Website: ulta-beauty
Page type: customer-info-address
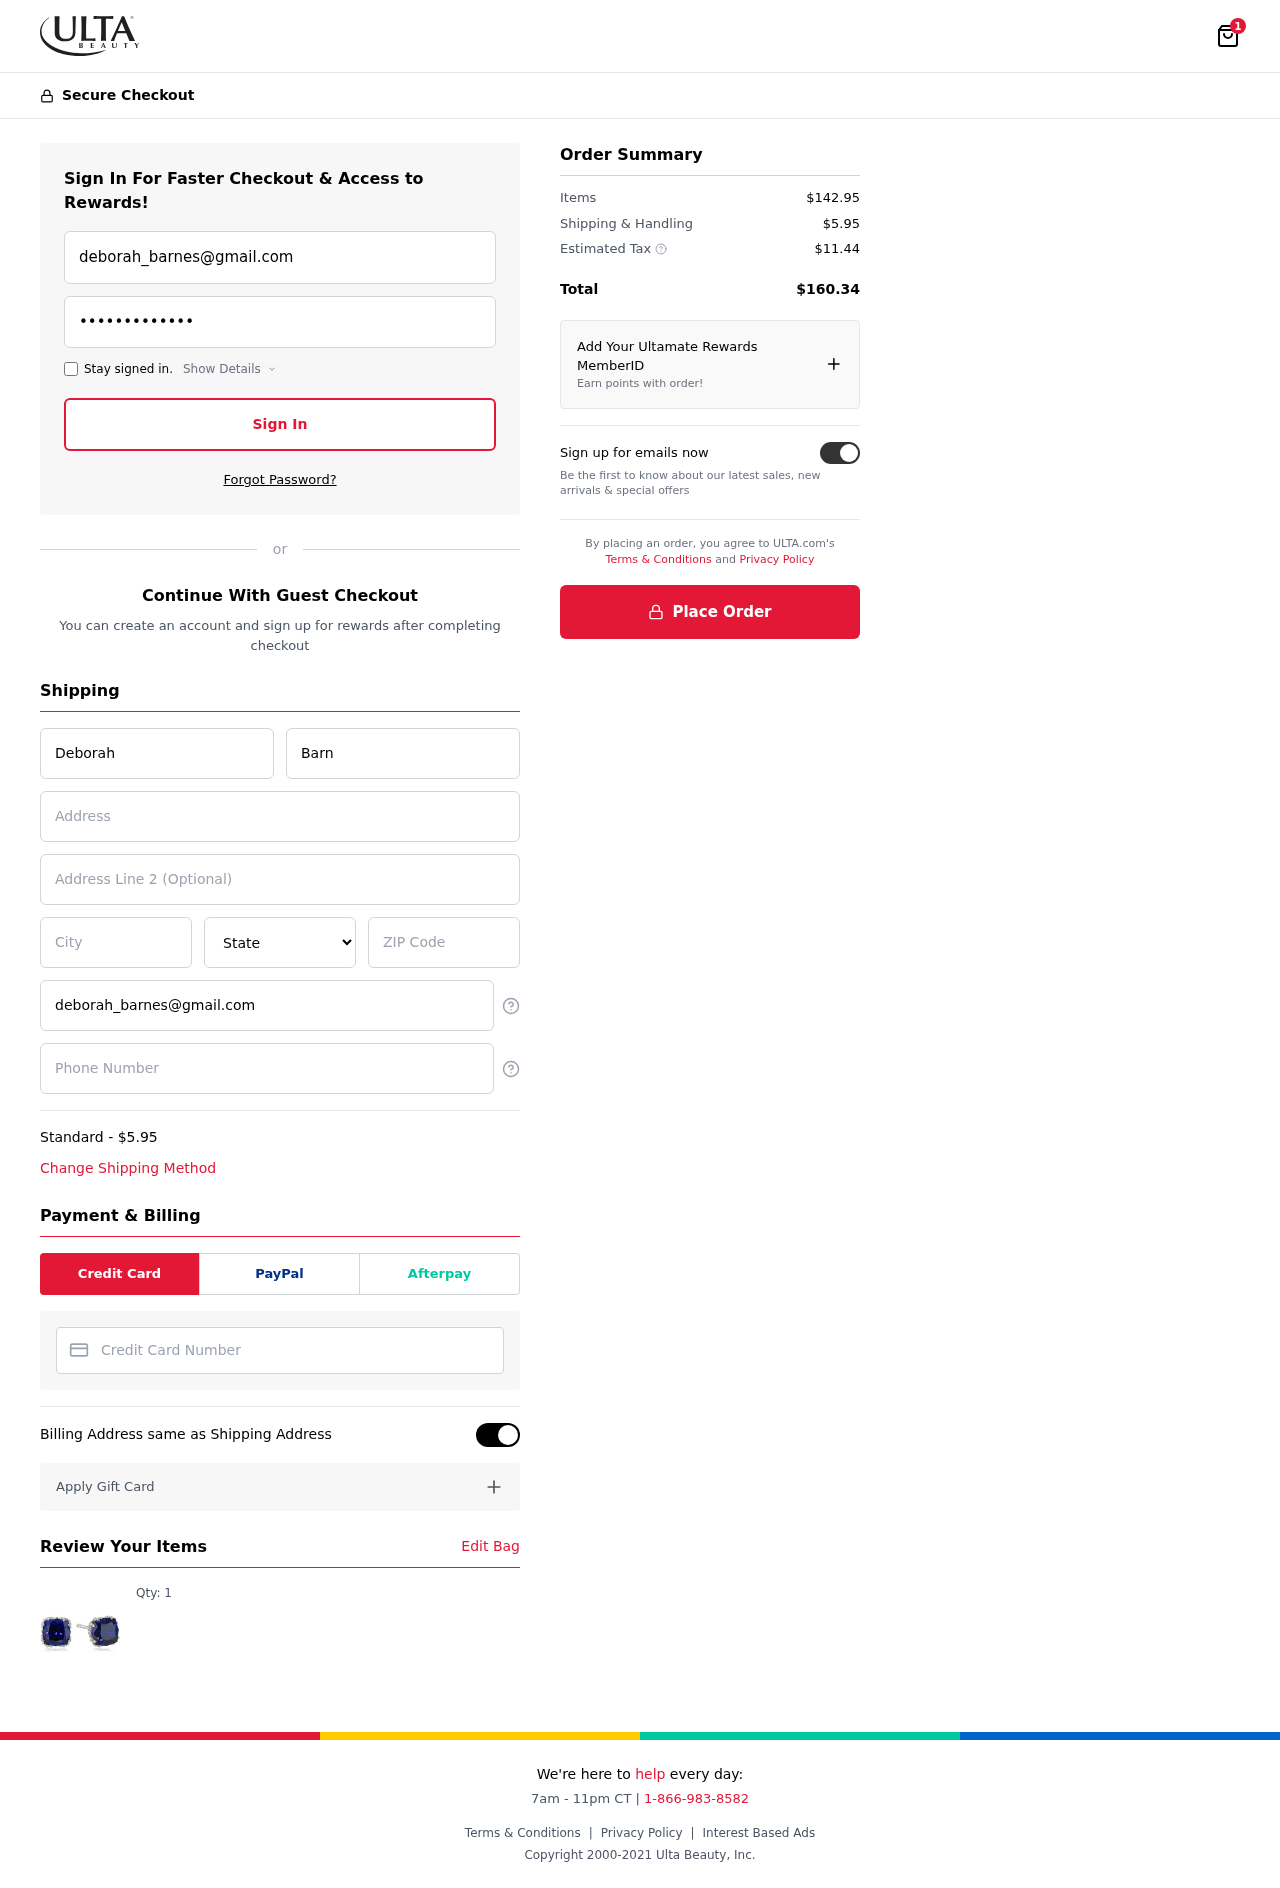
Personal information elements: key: PII_CARD_NUMBER
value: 2252 4529 0184 4831
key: PII_CITY
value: North Michelleside
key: PII_EMAIL
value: deborah_barnes@gmail.com
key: PII_FIRSTNAME
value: Deborah
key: PII_LASTNAME
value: Barnes
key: PII_PHONE
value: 4869172914
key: PII_POSTCODE
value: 29620
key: PII_STATE
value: Utah
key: PII_STREET
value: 044 Smith Burgs Suite 167
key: PII_STREET2
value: Apt. 234
Product elements: key: PRODUCT1_QUANTITY
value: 1
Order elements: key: ORDER_NUM_ITEMS
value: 1
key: ORDER_SHIPPING_COST
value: $5.95
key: ORDER_ITEMS_TOTAL
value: $142.95
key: ORDER_SHIPPING_COST2
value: $5.95
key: ORDER_TAX
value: $11.44
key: ORDER_TOTAL
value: $160.34